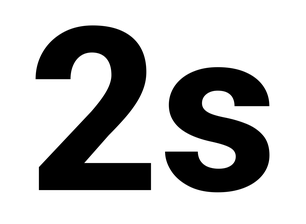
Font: Roboto_ExtraBold